Question: Here when the url pattern is "/Login/new" the servlet is not invoked which I verified by printing to console.It works just for the default case that is for "/Login"
'''
@WebServlet("/Login")
public class UserServlet extends HttpServlet {
private static final long serialVersionUID = 1L;
private UserDAO userDAO;
public void init()
{
userDAO = new UserDAO();
}
protected void doGet(HttpServletRequest request, HttpServletResponse response) throws ServletException, IOException {
System.out.println("Servlet invoked !!");
String action = request.getServletPath();
System.out.println(action);
switch(action)
{
case "/new":
showNewForm(request,response);
break;
case "/insert":
insertUser(request, response);
break;
case "/update":
updateUser(request, response);
break;
case "/delete":
deleteUser(request, response);
break;
case "/edit":
showEditForm(request, response);
break;
case "/login":
RequestDispatcher dispatcher= request.getRequestDispatcher("/login.jsp");
dispatcher.forward(request, response);
default:
//listUser(request,response);
showLogin(request,response);
break;
}
'''
[
<URL>
The desired output is that the function in "/new" case should be called.What am I missing?
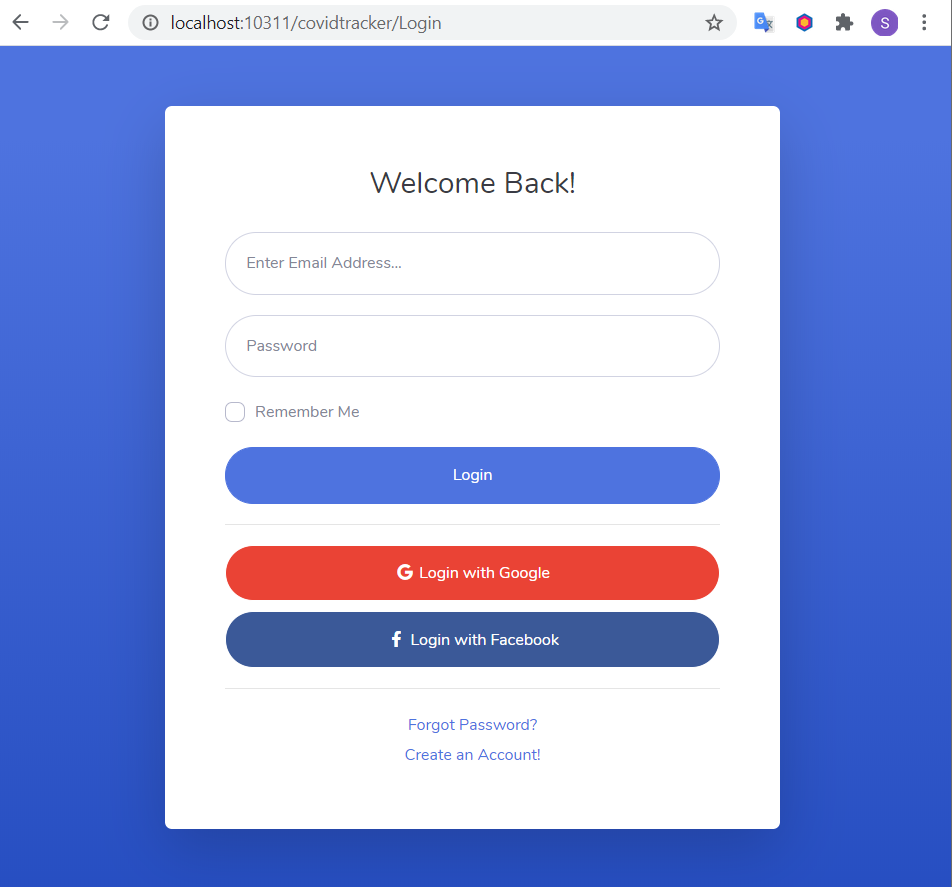
Answer: Update the path to the following
'''
@WebServlet("/Login/*")
'''
---
, And try to check that you are retrieving the last part of the path to the URL and lower-case following
'''
String action = request.getRequestURI();
action = action.substring(action.lastIndexOf("/")).toLowerCase();
'''